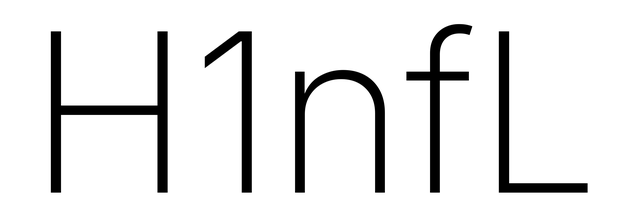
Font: Inter_ExtraLight